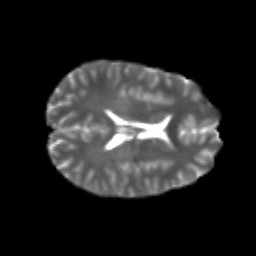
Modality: T2w
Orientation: axial
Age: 21
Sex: male
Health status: healthy
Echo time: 0.074 s